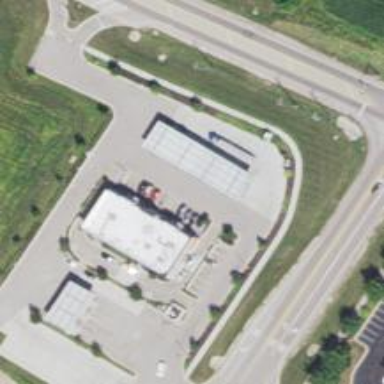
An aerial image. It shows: Convenience shop.